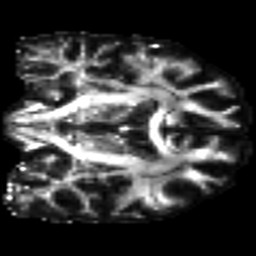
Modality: FA
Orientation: coronal
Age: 37
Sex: male
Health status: ill
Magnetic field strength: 3 T
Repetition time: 9 s
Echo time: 0.093 s